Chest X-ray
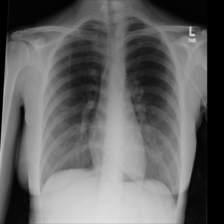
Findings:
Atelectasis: negative
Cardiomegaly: negative
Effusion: negative
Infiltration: negative
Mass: negative
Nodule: negative
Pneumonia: negative
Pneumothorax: negative
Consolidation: negative
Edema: negative
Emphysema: negative
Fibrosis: negative
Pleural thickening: negative
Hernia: negative